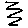
Label: zigzag